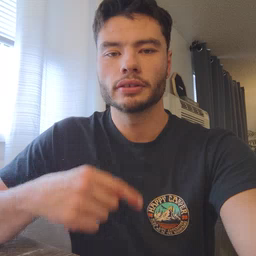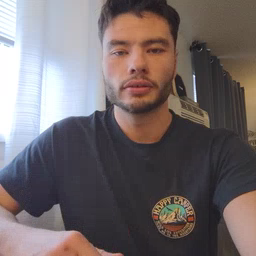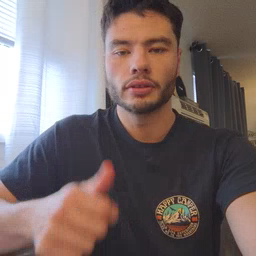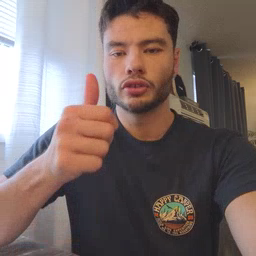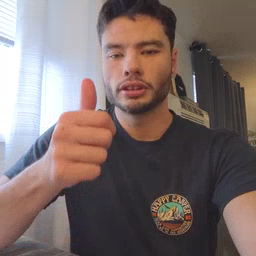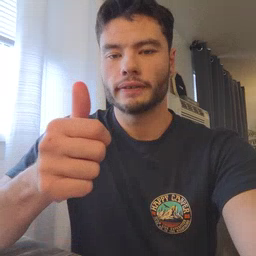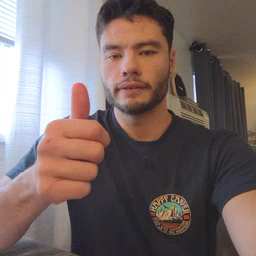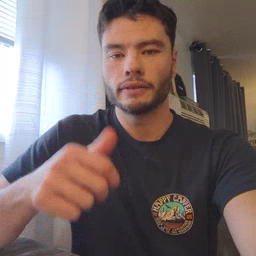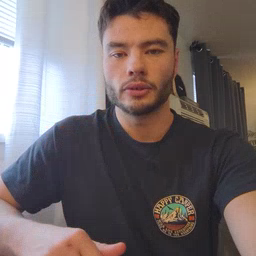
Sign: yourself